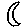
Label: moon